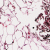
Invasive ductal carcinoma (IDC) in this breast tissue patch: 0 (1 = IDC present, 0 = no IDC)